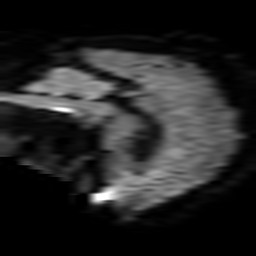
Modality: TRACE
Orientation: sagittal
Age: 57
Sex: male
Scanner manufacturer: philips
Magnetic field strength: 3 T
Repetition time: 3.206 s
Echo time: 0.076 s